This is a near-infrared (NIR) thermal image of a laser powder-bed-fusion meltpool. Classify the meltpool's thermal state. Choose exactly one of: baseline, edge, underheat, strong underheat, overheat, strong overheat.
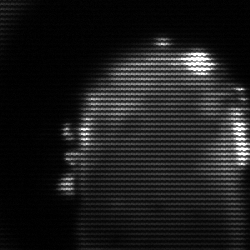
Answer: baseline